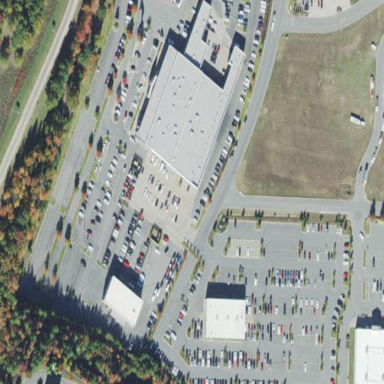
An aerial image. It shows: Retail area.